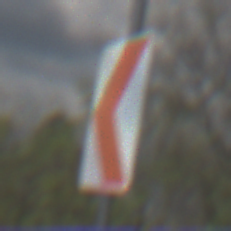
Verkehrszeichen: RichtungstafelnInKurvenKleinRechts
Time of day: Midday
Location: Outdoor (Nature)
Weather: PartlyCloudy
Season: Autumn
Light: Natural